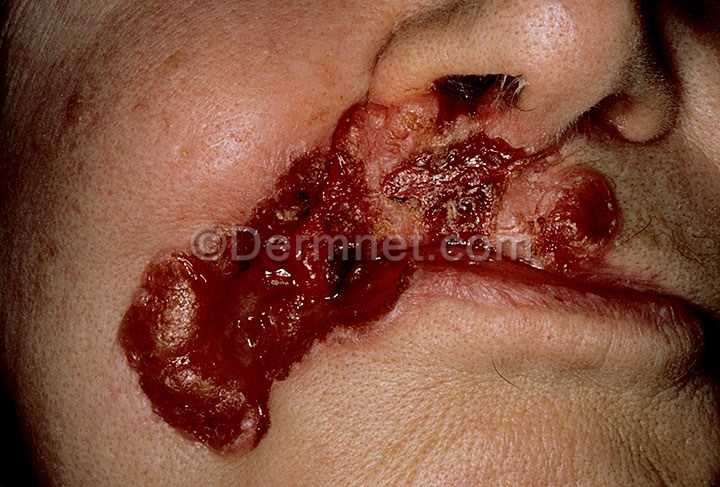
Disease: Actinic Keratosis Basal Cell Carcinoma and other Malignant Lesions